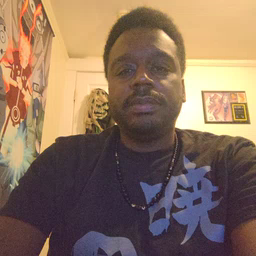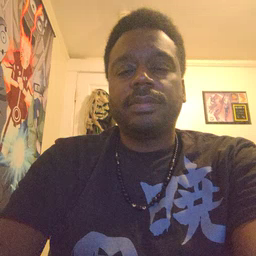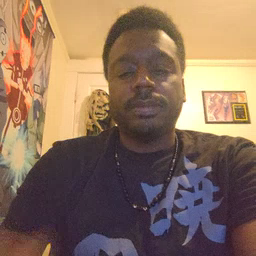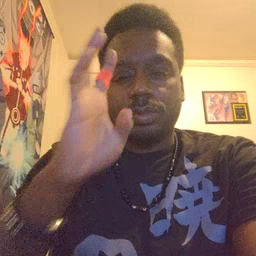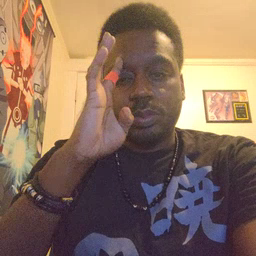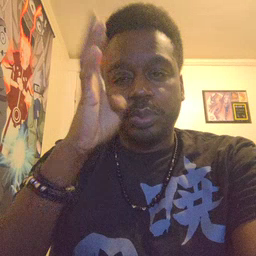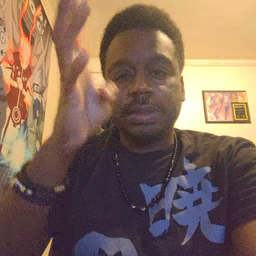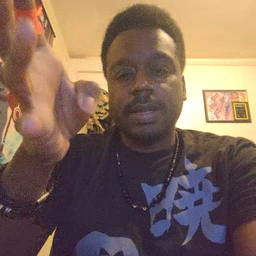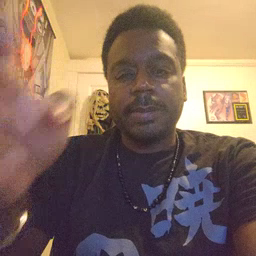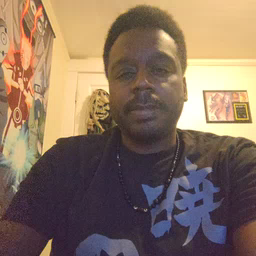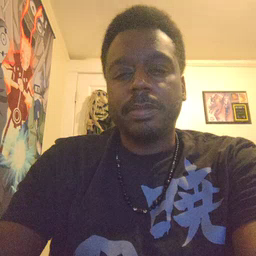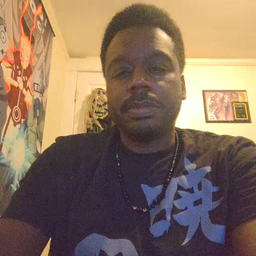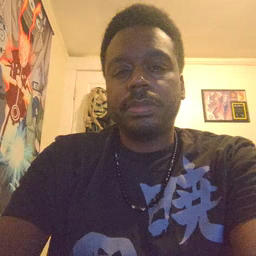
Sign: pretend